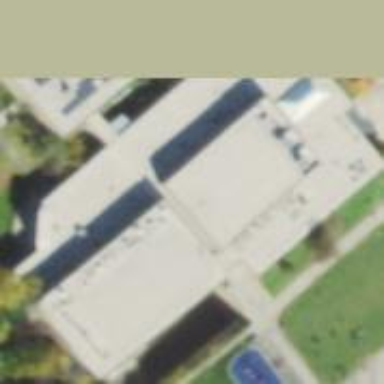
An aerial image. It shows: School building or complex.